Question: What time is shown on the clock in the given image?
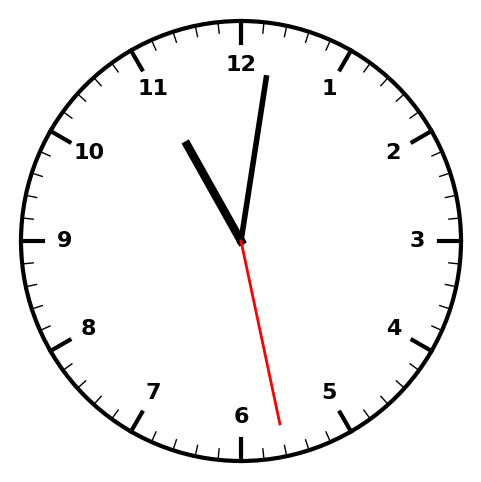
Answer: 11:01:28